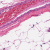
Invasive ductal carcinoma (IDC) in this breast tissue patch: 0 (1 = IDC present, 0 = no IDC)